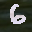
Label: 6